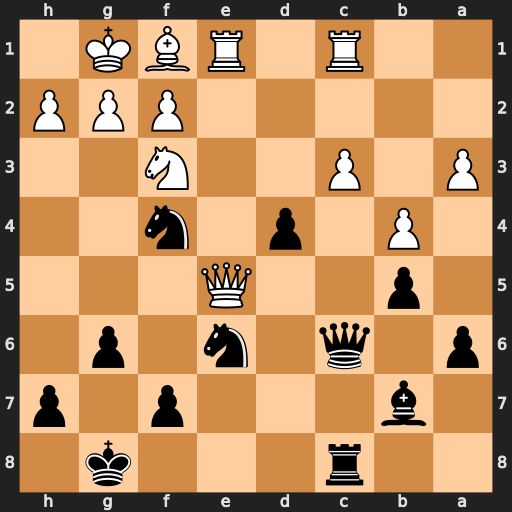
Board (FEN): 2r3k1/1b3p1p/p1q1n1p1/1p2Q3/1P1p1n2/P1P2N2/5PPP/2R1RBK1
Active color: b
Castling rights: -
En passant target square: -
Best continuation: Nh3+ Kh1 Nef4